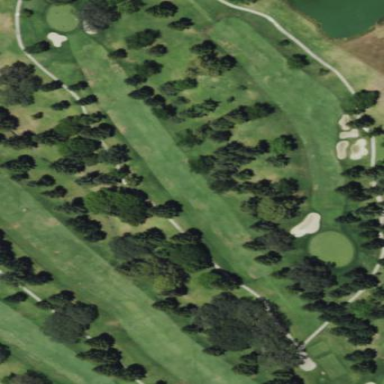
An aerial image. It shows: Golf fairway in the image.